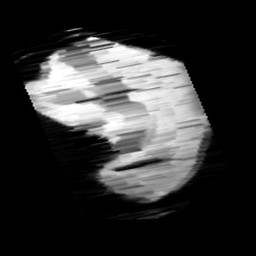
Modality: minIP
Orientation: sagittal
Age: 10
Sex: female
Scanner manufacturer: siemens
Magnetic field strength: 3 T
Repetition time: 0.027 s
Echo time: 0.02 s